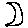
Label: moon